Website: apple
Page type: account-selection
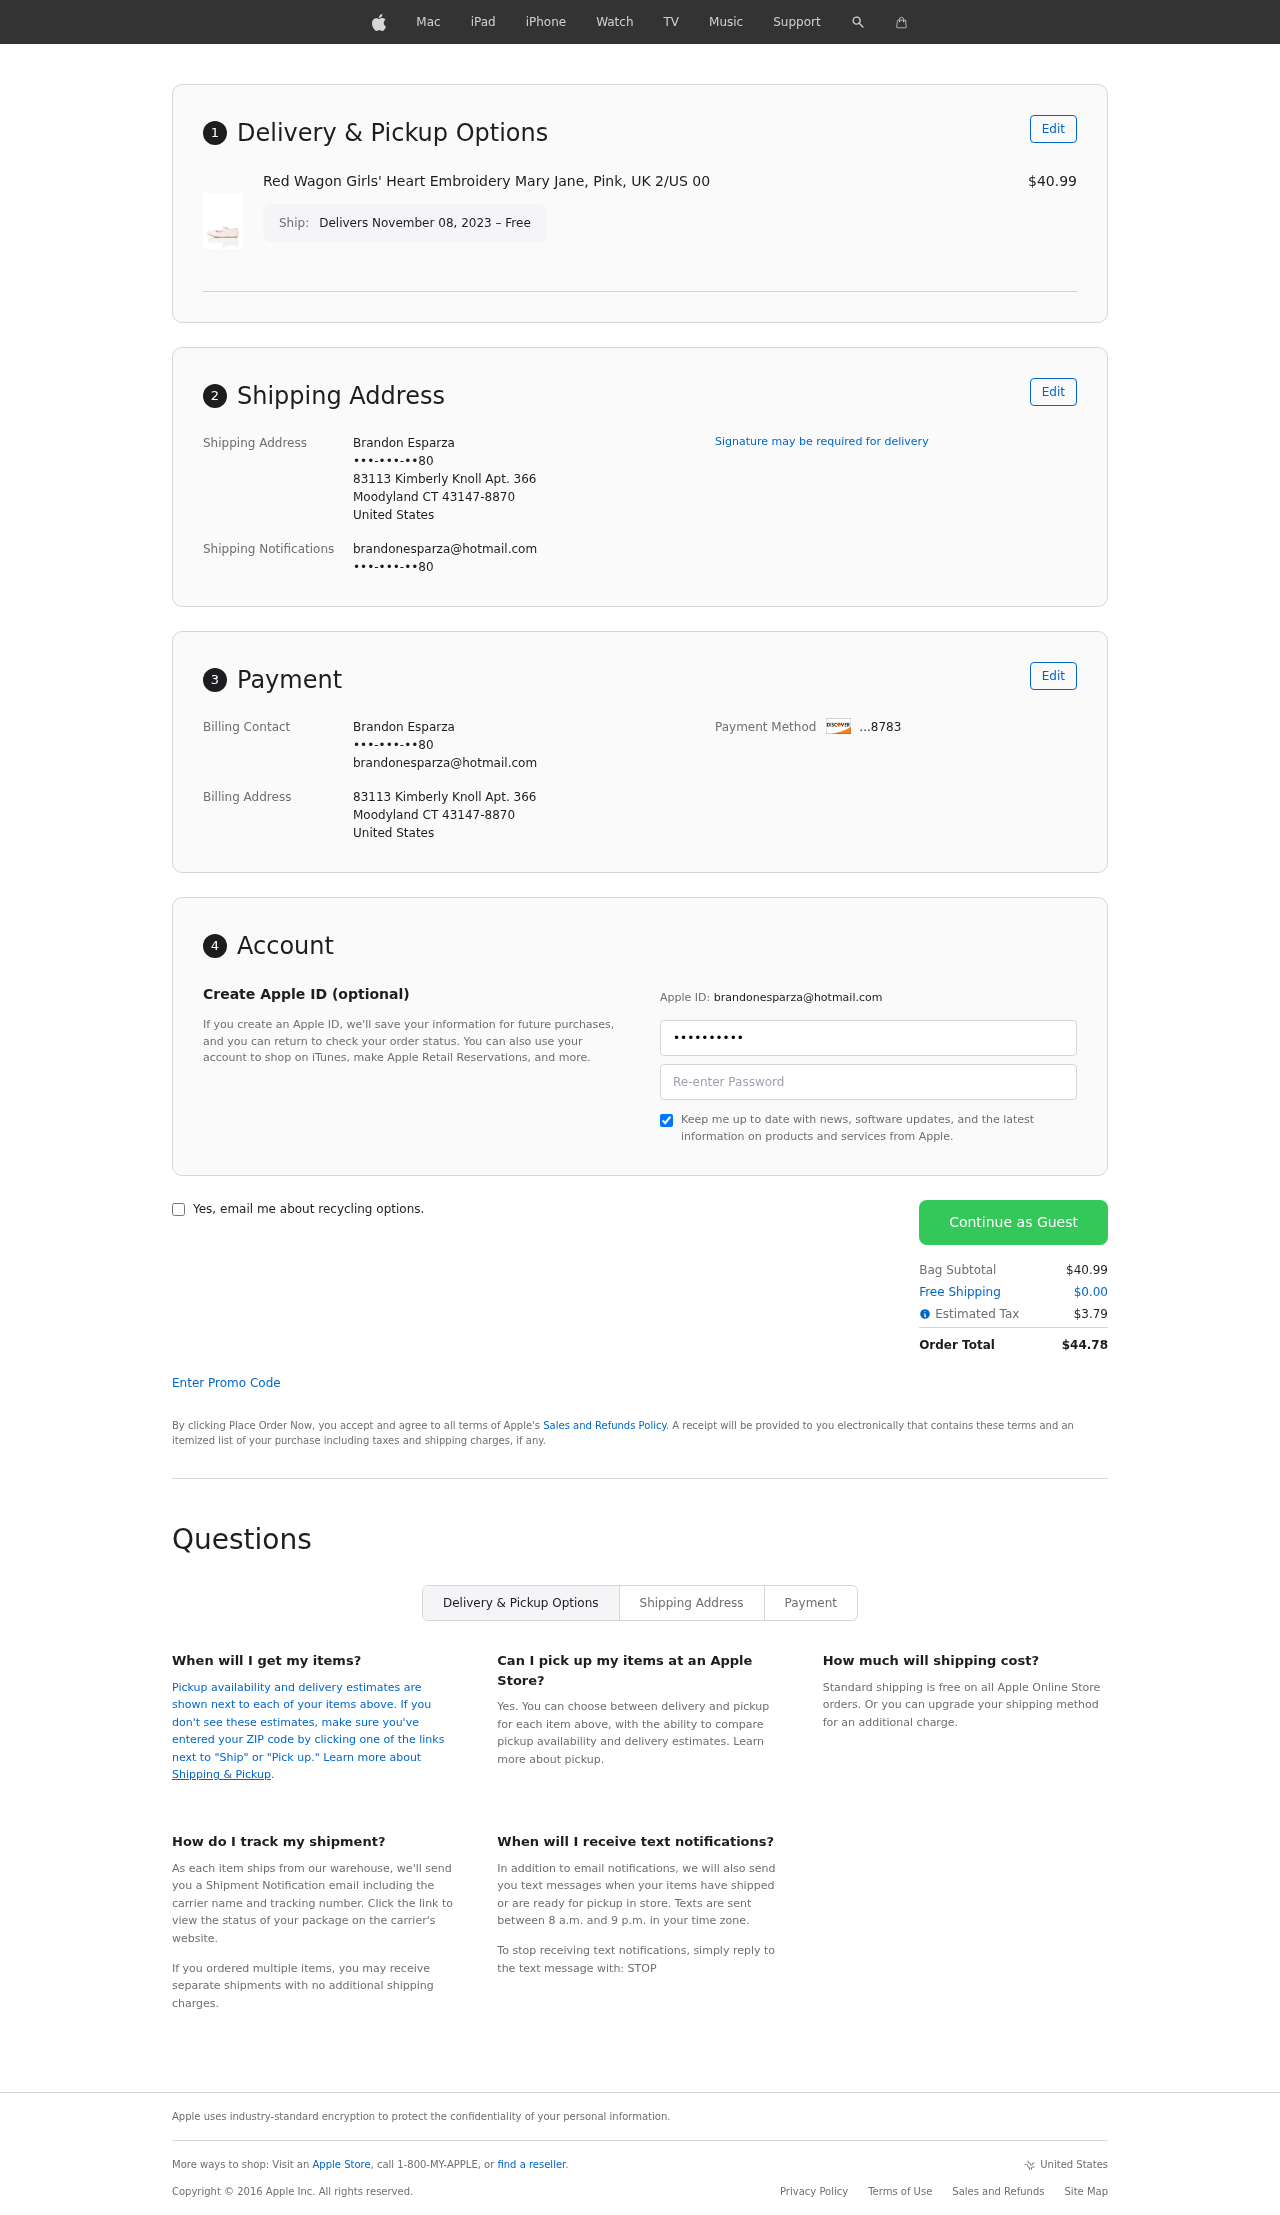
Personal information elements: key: PII_CARD_LAST4
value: ...8783
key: PII_CITY
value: Moodyland
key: PII_COUNTRY
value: United States
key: PII_EMAIL
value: brandonesparza@hotmail.com
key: PII_FULLNAME
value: Brandon Esparza
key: PII_PHONE
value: •••-•••-••80
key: PII_POSTCODE_FULL
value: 43147-8870
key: PII_POSTCODE_FULL
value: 43147
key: PII_STATE_ABBR
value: CT
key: PII_STREET
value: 83113 Kimberly Knoll Apt. 366
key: PII_PHONE2
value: •••-•••-••80
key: PII_FIRSTNAME
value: Brandon
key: PII_LASTNAME
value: Esparza
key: PII_FULLNAME2
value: Brandon Esparza
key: PII_FULLNAME3
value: Brandon Esparza
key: PII_FIRSTNAME2
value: Brandon
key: PII_FIRSTNAME3
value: Brandon
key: PII_LASTNAME2
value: Esparza
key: PII_LASTNAME3
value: Esparza
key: PII_FIRSTNAME_DERIVED
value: Brandon
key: PII_LASTNAME_DERIVED
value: Esparza
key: PII_FULLNAME_DERIVED
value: Brandon Esparza
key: PII_NAME_FULL_DERIVED
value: Brandon Esparza
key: PII_PHONE3
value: •••-•••-••80
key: PII_EMAIL2
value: brandonesparza@hotmail.com
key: PII_EMAIL3
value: brandonesparza@hotmail.com
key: PII_STREET2
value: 83113 Kimberly Knoll Apt. 366
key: PII_STATE_ABBR3
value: CT
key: PII_POSTCODE
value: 43147
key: PII_POSTCODE_EXT
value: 8870
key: PII_POSTCODE_NUMERIC
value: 43147
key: PII_POSTCODE_EXT_NUMERIC
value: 8870
Product elements: key: PRODUCT1_NAME
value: Red Wagon Girls' Heart Embroidery Mary Jane, Pink, UK 2/US 00
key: PRODUCT1_PRICE
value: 40.99
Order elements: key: ORDER_DELIVERY_DATE
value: Delivers November 08, 2023 – Free
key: ORDER_SUBTOTAL
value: $40.99
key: ORDER_SHIPPING_COST
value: $0.00
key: ORDER_TAX
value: $3.79
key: ORDER_TOTAL
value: $44.78